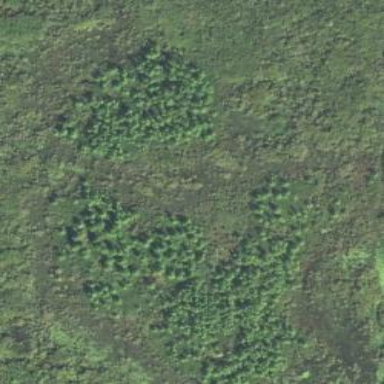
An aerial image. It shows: Woodland consisting mainly of needle-leaved trees.